Question: How to show a Label on Bar at Bottom?,
I am using below method and setting labeloffset, but it shows label on top
(In the image label text "Test" is displaying in the middle of bar, but i need to display bottom).

'''
-(CPTLayer *)dataLabelForPlot:(CPTPlot *)plot recordIndex:(NSUInteger)index
{
static CPTMutableTextStyle *labelText = nil;
if ( !labelText ) {
labelText = [[CPTMutableTextStyle alloc] init];
labelText.color = [CPTColor redColor];
}
NSString *labelValue = @"Test";
NSDictionary *testsDict = [assmentsTestsForGraphArray objectAtIndex:index];
NSInteger score = [[testsDict valueForKey:@"Score"] integerValue];
CPTTextLayer *newLayer = [[CPTTextLayer alloc] initWithText:labelValue style:labelText];
plot.labelOffset = -score;//0;//-10;
return newLayer;
}
'''
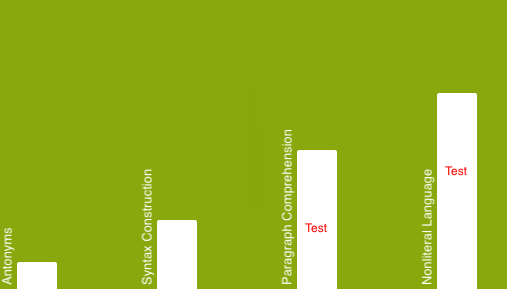
Answer: There are at least three different ways to do this:
1. Create a second plot (bar plot or scatter plot; it doesn't really matter) and give it the same x-values as the original plot but set all of the y-values equal to the vertical position of the x-axis. Label the second plot and not the first. Set up the second plot so it doesn't draw anything except the label, i.e., set all line styles and fills to nil.
2. Use custom axis labels on the x-axis rather than plot data labels.
3. Create plot space annotations for each label instead of plot data labels.